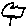
Label: tree